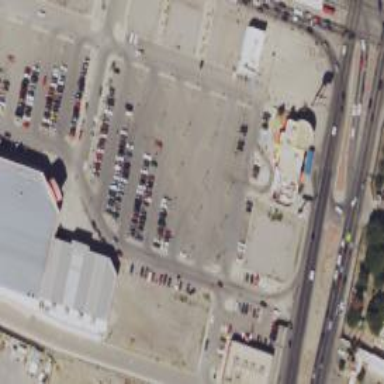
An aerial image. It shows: Parking area with surface.